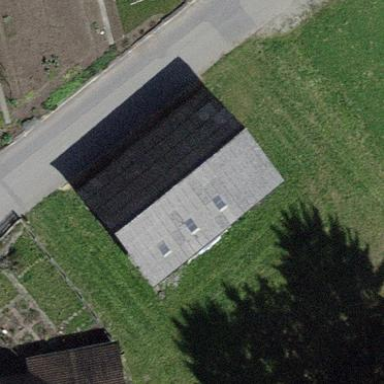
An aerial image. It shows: Building with tiled roof.